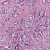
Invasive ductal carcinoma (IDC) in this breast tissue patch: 1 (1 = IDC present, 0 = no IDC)